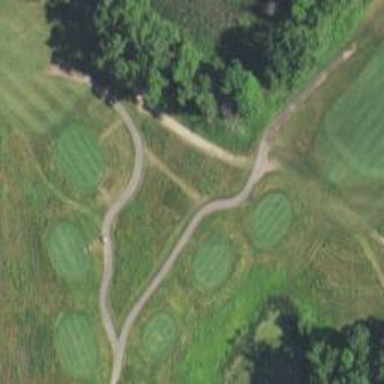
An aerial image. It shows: Path designated for golf carts.